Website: macys
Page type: payment
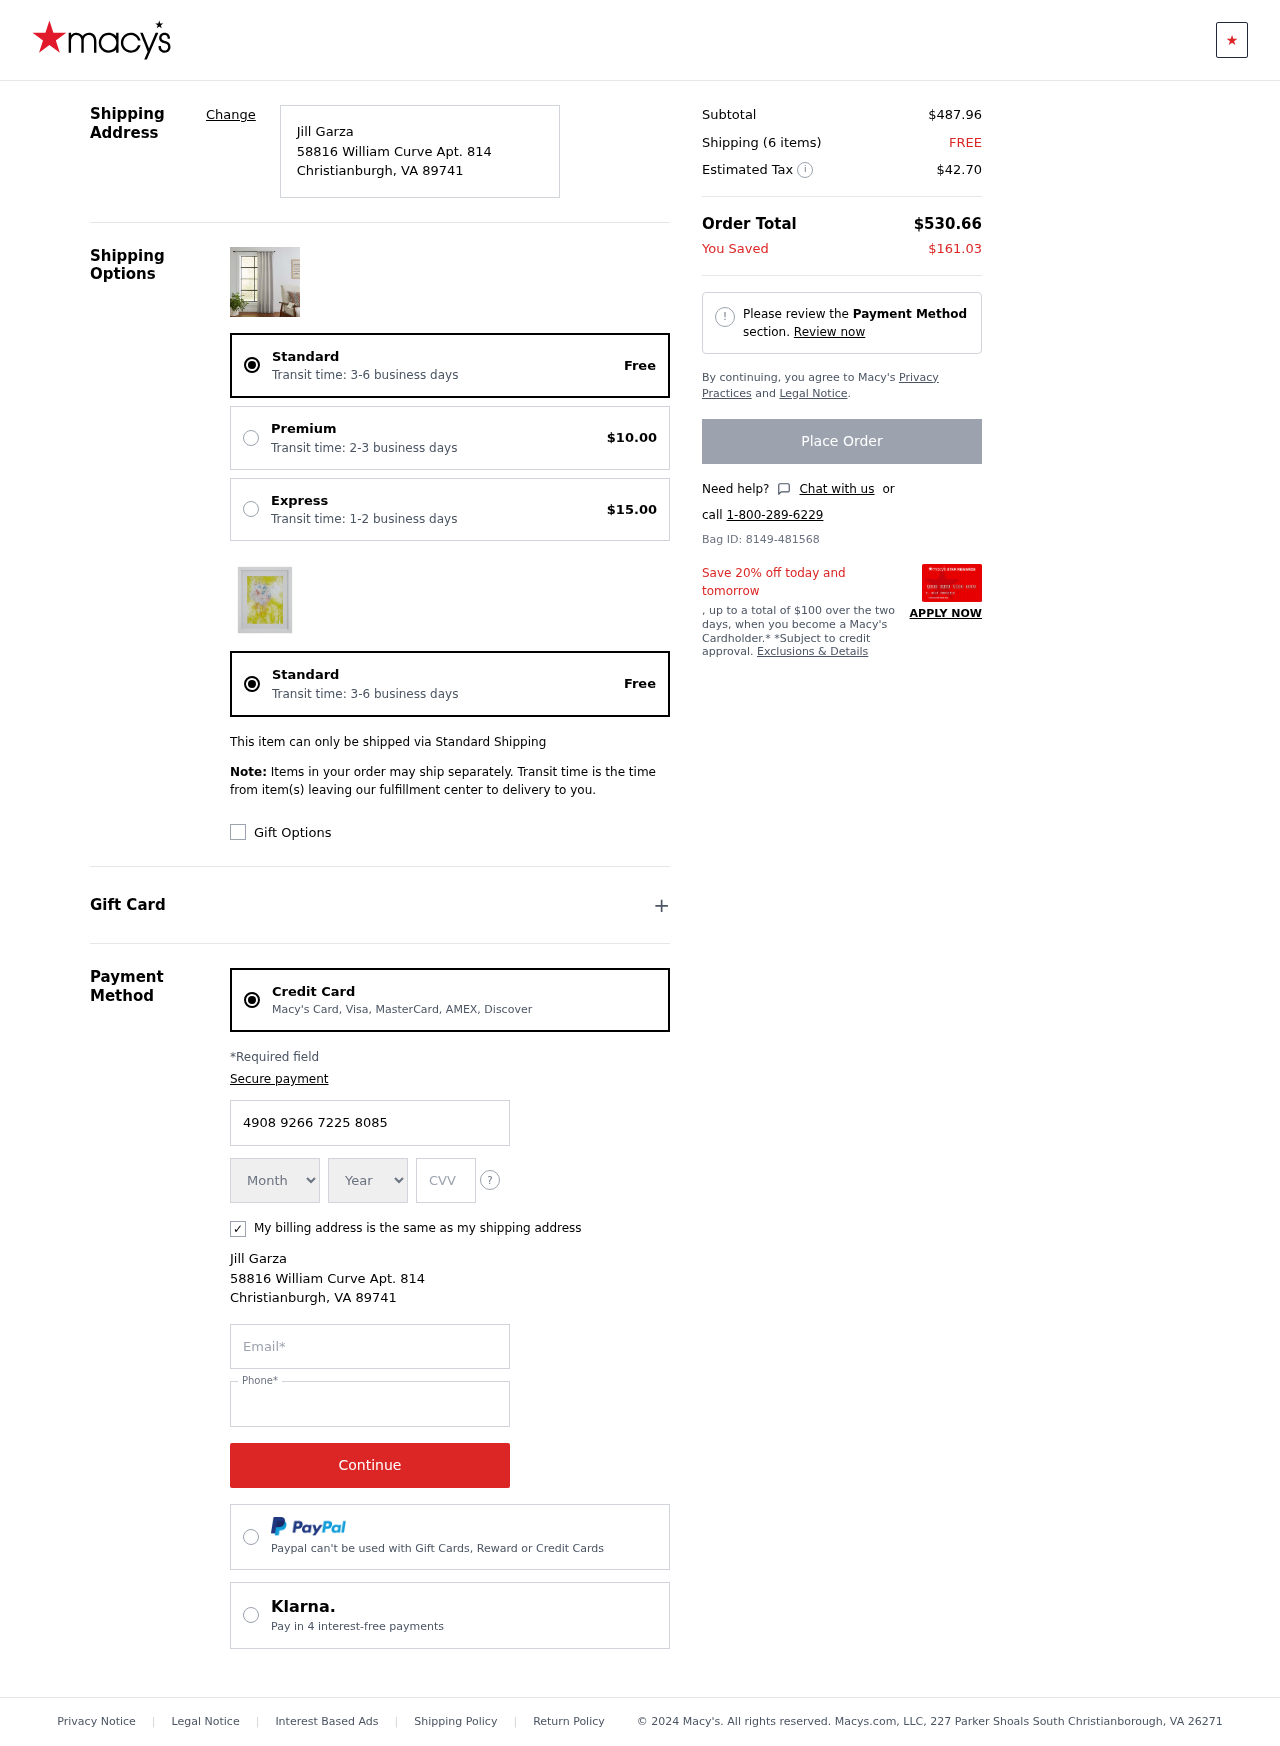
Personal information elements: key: PII_CARD_CVV
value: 036
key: PII_CARD_EXPIRY_MONTH
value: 07
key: PII_CARD_EXPIRY_YEAR
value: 26
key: PII_CARD_NUMBER
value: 4908 9266 7225 8085
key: PII_CITY
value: Christianburgh
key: PII_EMAIL
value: jill_garza@gmail.com
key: PII_FULLNAME
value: Jill Garza
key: PII_PHONE
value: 2117843333
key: PII_POSTCODE
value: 89741
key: PII_STATE_ABBR
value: VA
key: PII_STREET
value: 58816 William Curve Apt. 814
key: PII_FULLNAME2
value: Jill Garza
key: PII_STREET2
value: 58816 William Curve Apt. 814
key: PII_CITY2
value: Christianburgh
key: PII_STATE_ABBR2
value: VA
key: PII_POSTCODE2
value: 89741
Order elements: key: ORDER_DELIVERY_DATE
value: Transit time: 3-6 business days
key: ORDER_SHIPPING_STANDARD
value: Free
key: ORDER_SHIPPING_PREMIUM
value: $10.00
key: ORDER_SHIPPING_EXPRESS
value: $15.00
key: ORDER_DELIVERY_DATE2
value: Transit time: 3-6 business days
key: ORDER_SHIPPING_STANDARD2
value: Free
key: ORDER_SUBTOTAL
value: $487.96
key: ORDER_NUM_ITEMS
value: Shipping (6 items)
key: ORDER_SHIPPING_COST
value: FREE
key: ORDER_TAX
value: $42.70
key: ORDER_TOTAL
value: $530.66
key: ORDER_SAVINGS
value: $161.03
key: ORDER_ID
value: Bag ID: 8149-481568